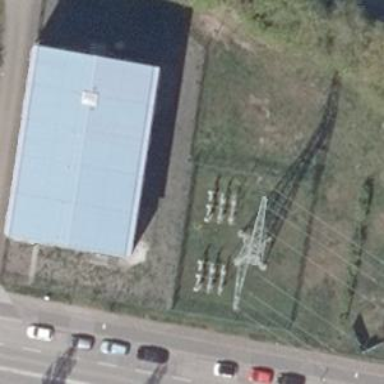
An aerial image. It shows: There is distribution substation enclosed by fence.